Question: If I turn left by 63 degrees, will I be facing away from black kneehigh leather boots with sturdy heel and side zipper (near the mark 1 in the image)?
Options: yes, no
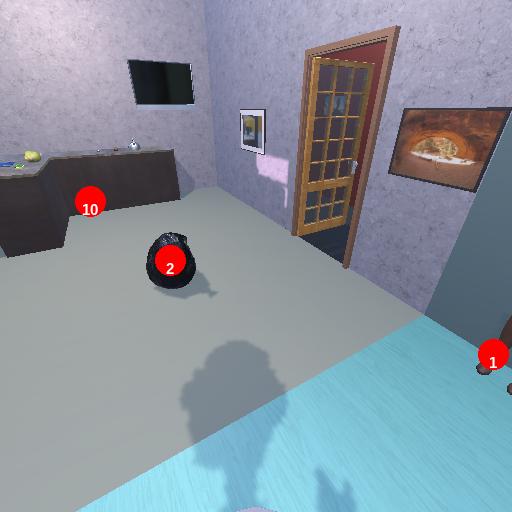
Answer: yes